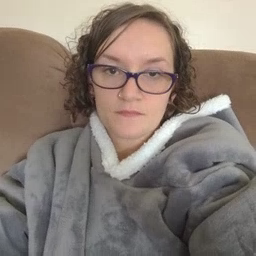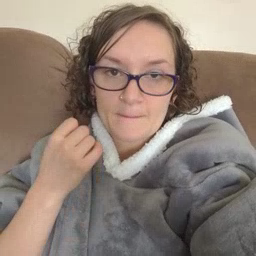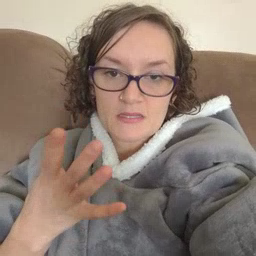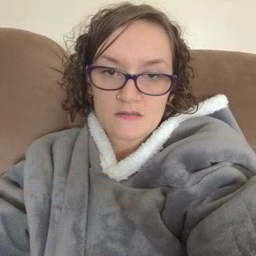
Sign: many